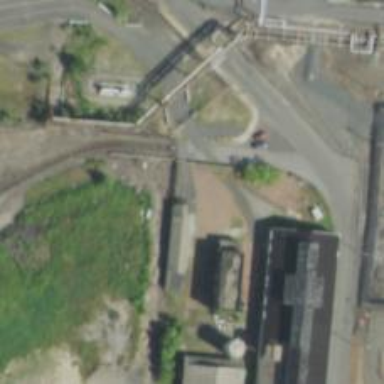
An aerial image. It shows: Abandoned spur railway.